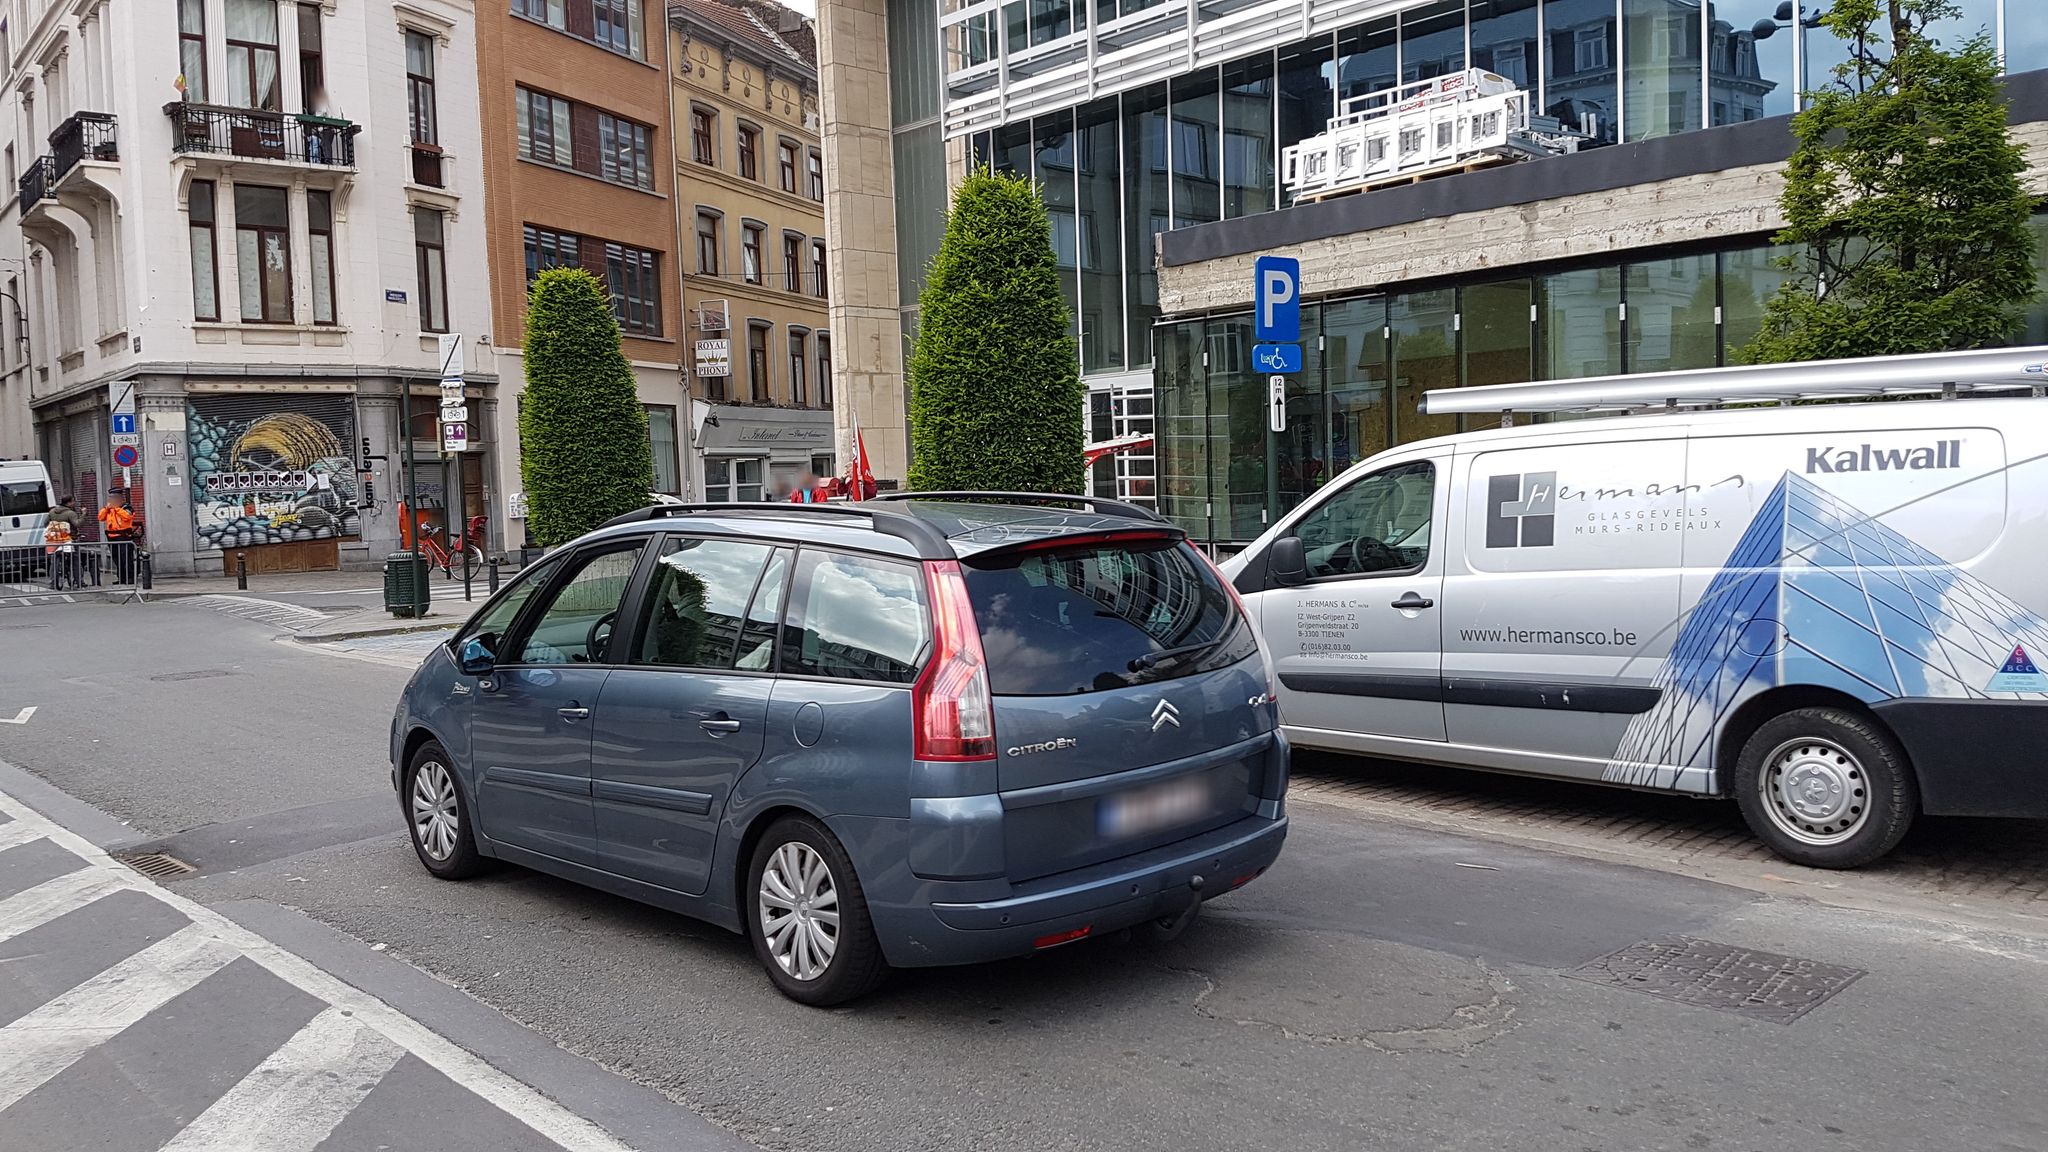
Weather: clear
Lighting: day
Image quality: good
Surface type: walking surface
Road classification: pedestrian
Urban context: urban centre
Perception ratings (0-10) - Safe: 3.1, Lively: 9.31, Beautiful: 2.78, Boring: 2.03, Depressing: 3.83, Wealthy: 7.91